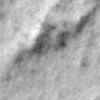
Label: no_change